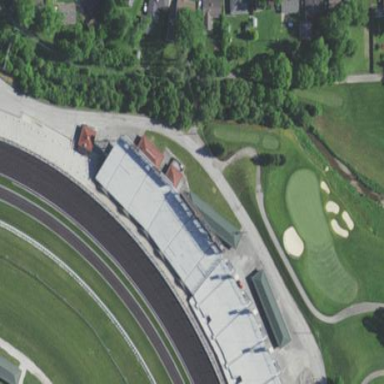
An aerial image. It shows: Grandstand building.